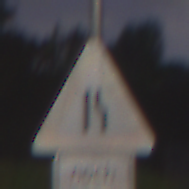
Verkehrszeichen: EinseitigVerengteFahrbahnRechts
Zusatzzeichen unten: LaengeEinerStrecke3
Umgebung: Outdoor, Suburban
Tageszeit: Night
Wetter: PartlyCloudy
Licht: Artificial
Jahreszeit: NotSpecified
Kontrast: HighContrast